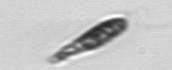
Label: Euglena